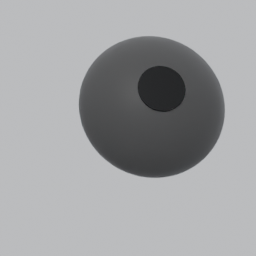
Label: lighting